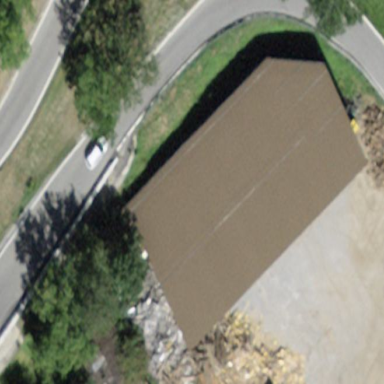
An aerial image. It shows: Industrial building.